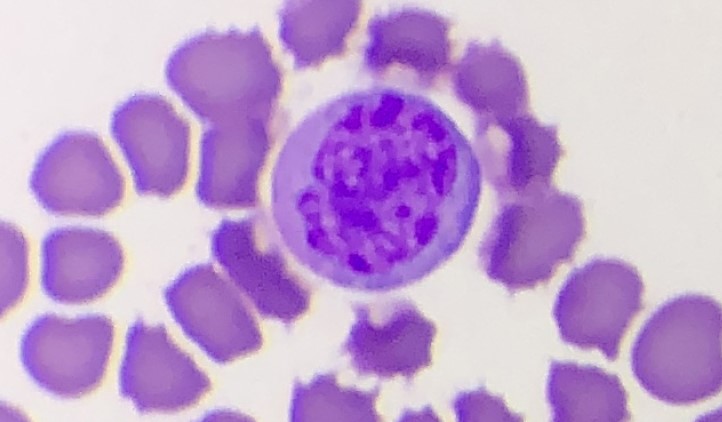
White blood cell type: Neutrophil